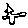
Label: bird